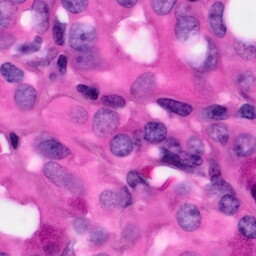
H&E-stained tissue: Pancreatic